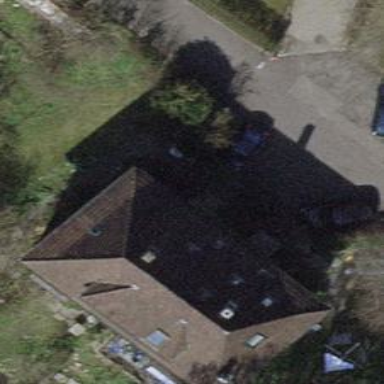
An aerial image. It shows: Semidetached house with hipped roof.